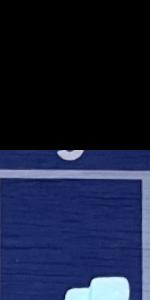
Label: Empty